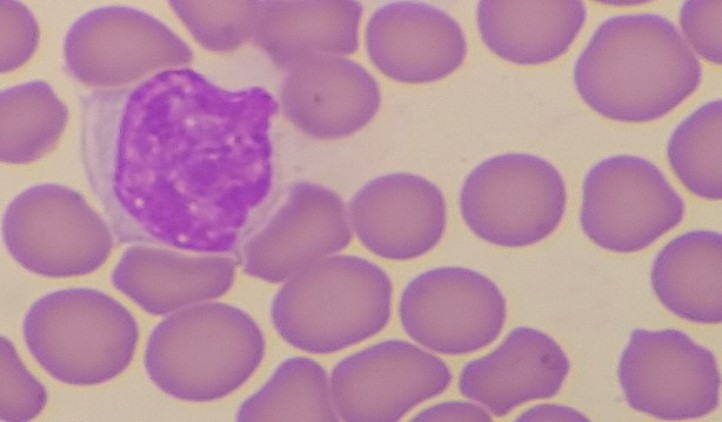
White blood cell type: Monocyte